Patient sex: F
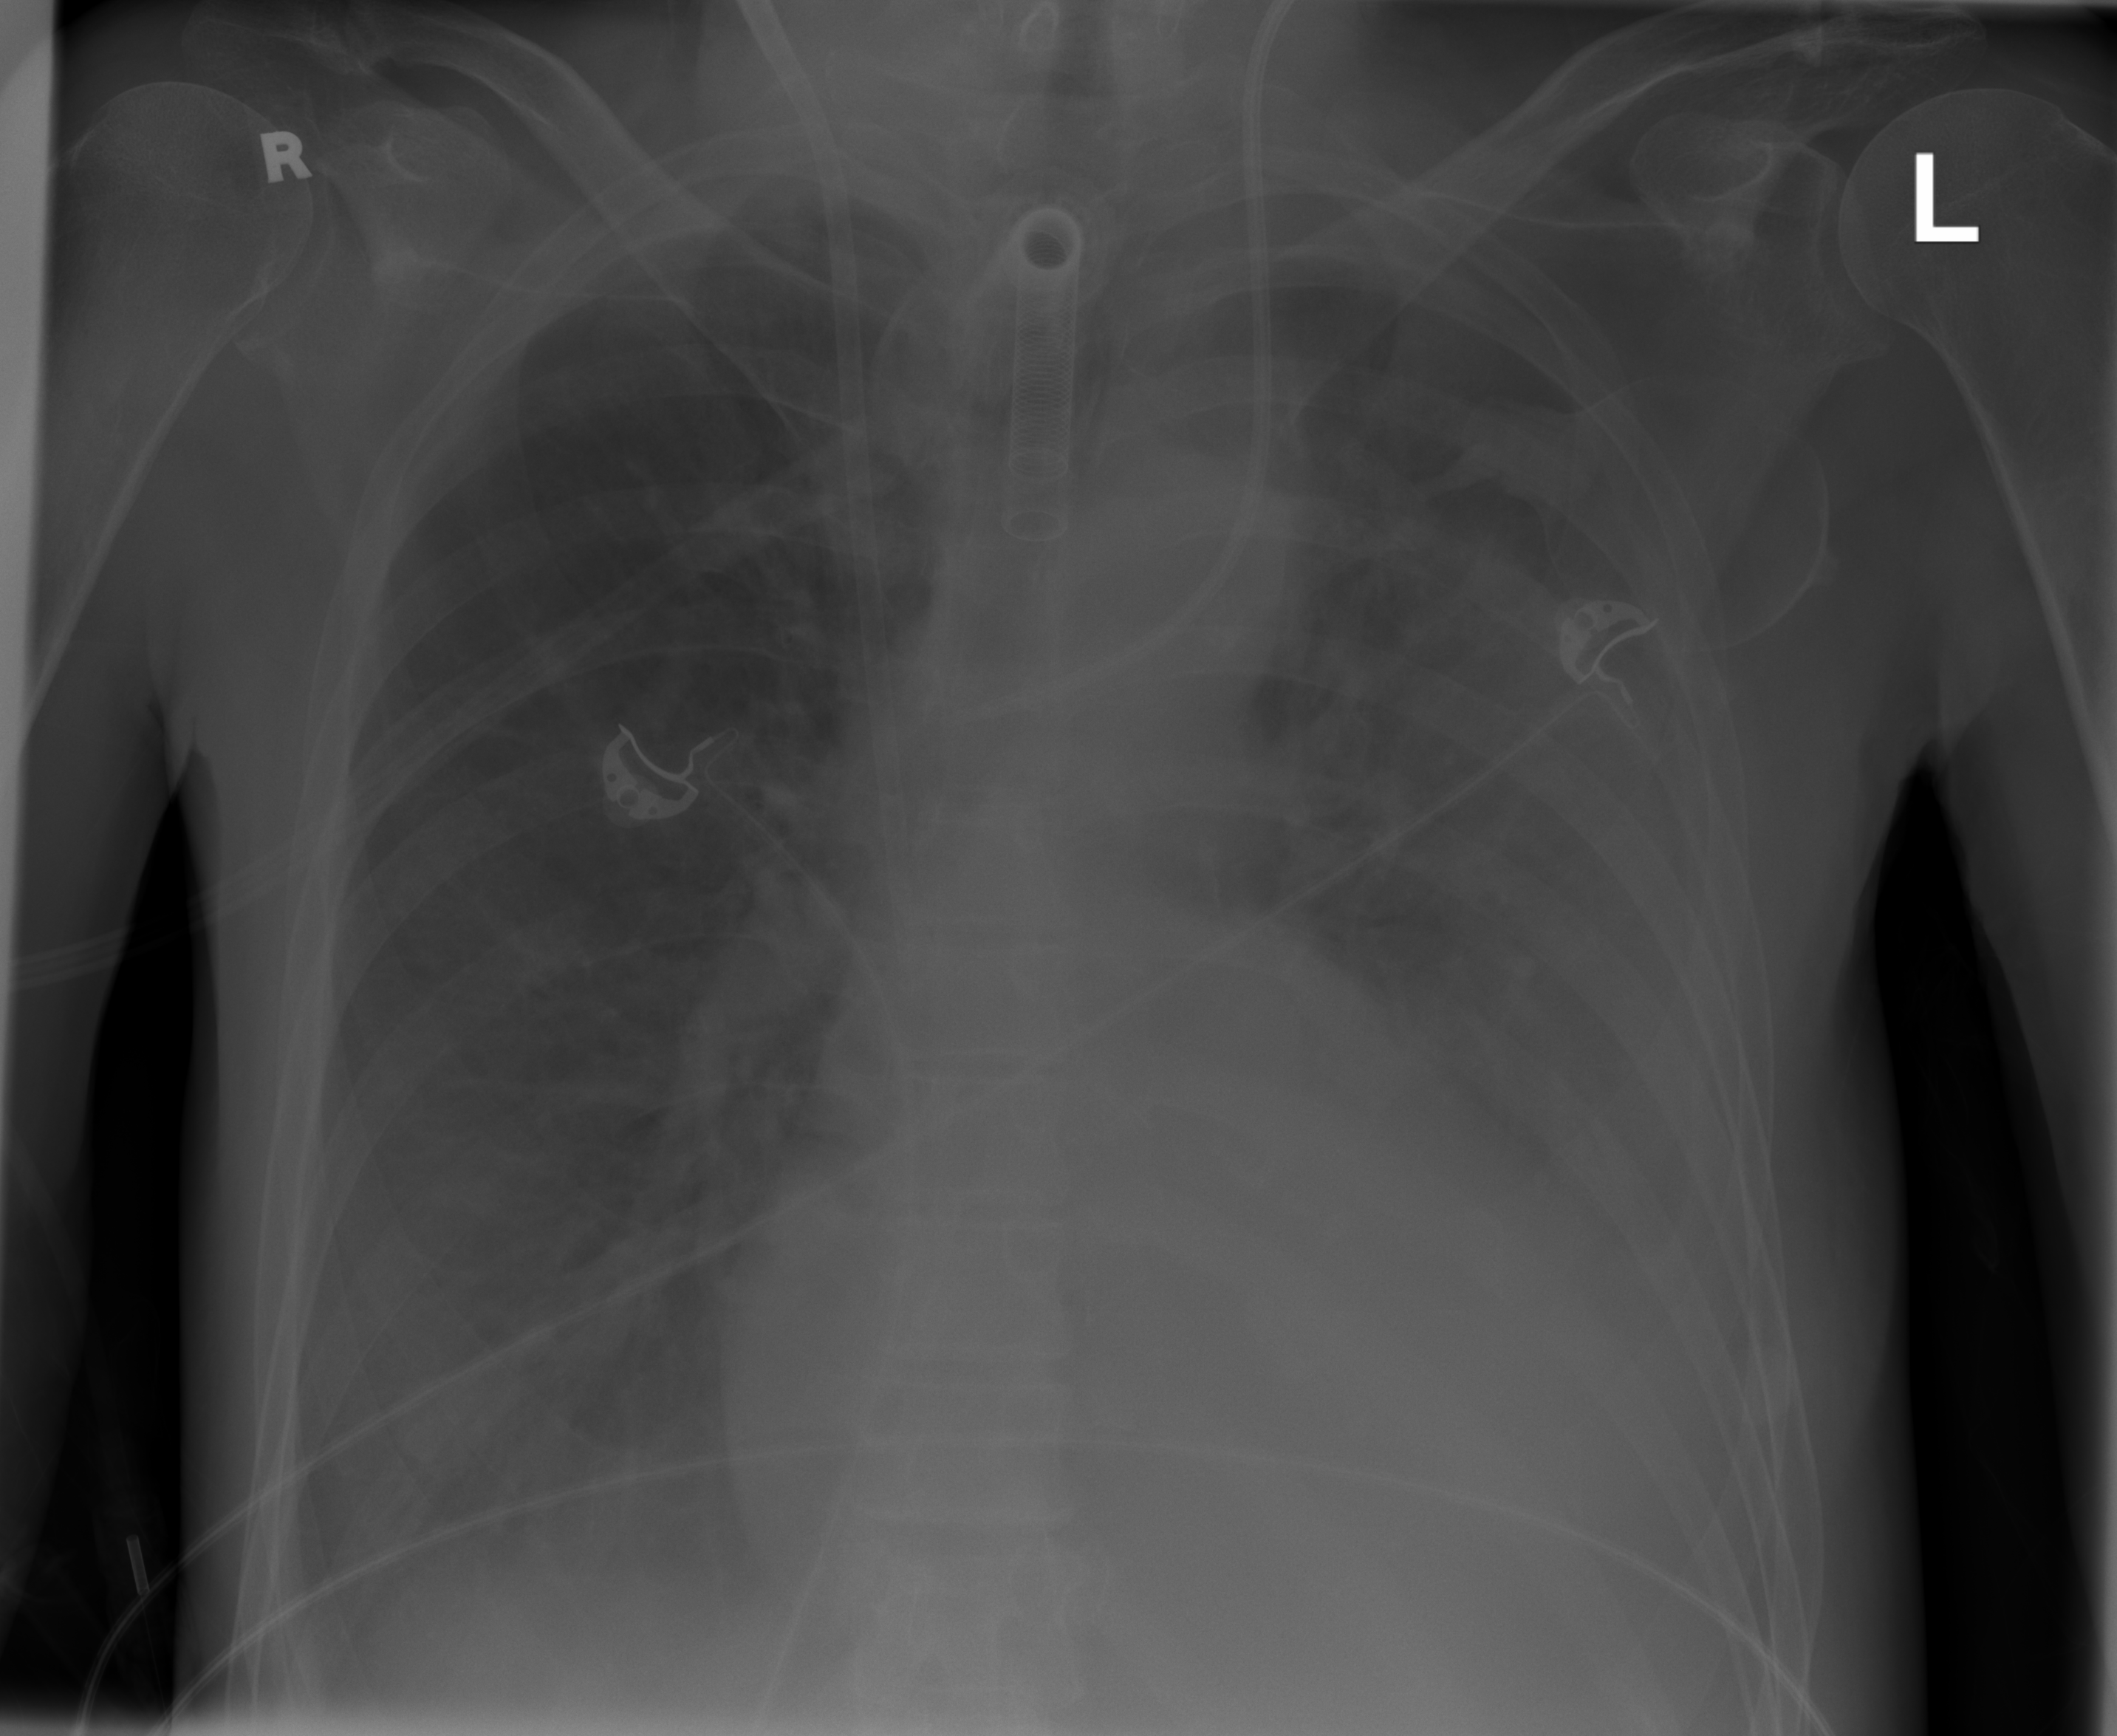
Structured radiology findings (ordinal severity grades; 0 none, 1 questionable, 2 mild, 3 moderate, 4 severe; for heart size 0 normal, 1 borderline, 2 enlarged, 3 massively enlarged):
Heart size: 2
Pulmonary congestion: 2
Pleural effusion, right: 2
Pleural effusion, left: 3
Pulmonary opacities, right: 0
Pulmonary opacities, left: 0
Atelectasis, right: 2
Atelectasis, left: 2